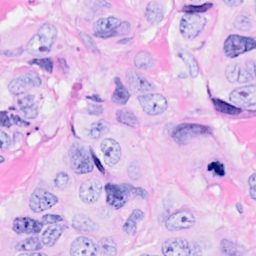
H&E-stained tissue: Breast